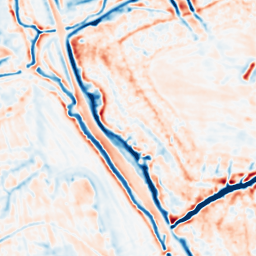
Category: multiscale
Decomposition family: dog_multiscale
Decomposition parameters: sigma_ratio: 1.4
n_scales: 4
base_sigma: 1
Upsampling method: bilinear
Upsampling parameters: scale: 4
Upsampling scale: 4